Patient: sex F, age 62
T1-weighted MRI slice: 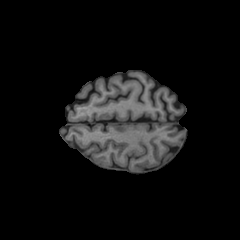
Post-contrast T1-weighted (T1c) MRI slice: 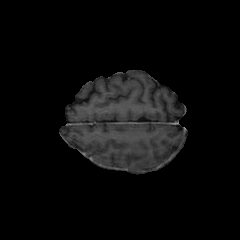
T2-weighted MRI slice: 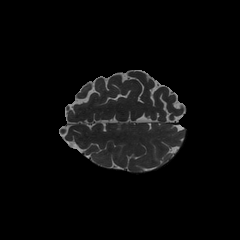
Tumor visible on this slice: no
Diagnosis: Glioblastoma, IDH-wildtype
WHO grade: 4